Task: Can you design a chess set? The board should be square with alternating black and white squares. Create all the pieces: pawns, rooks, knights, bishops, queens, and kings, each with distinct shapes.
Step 1037:
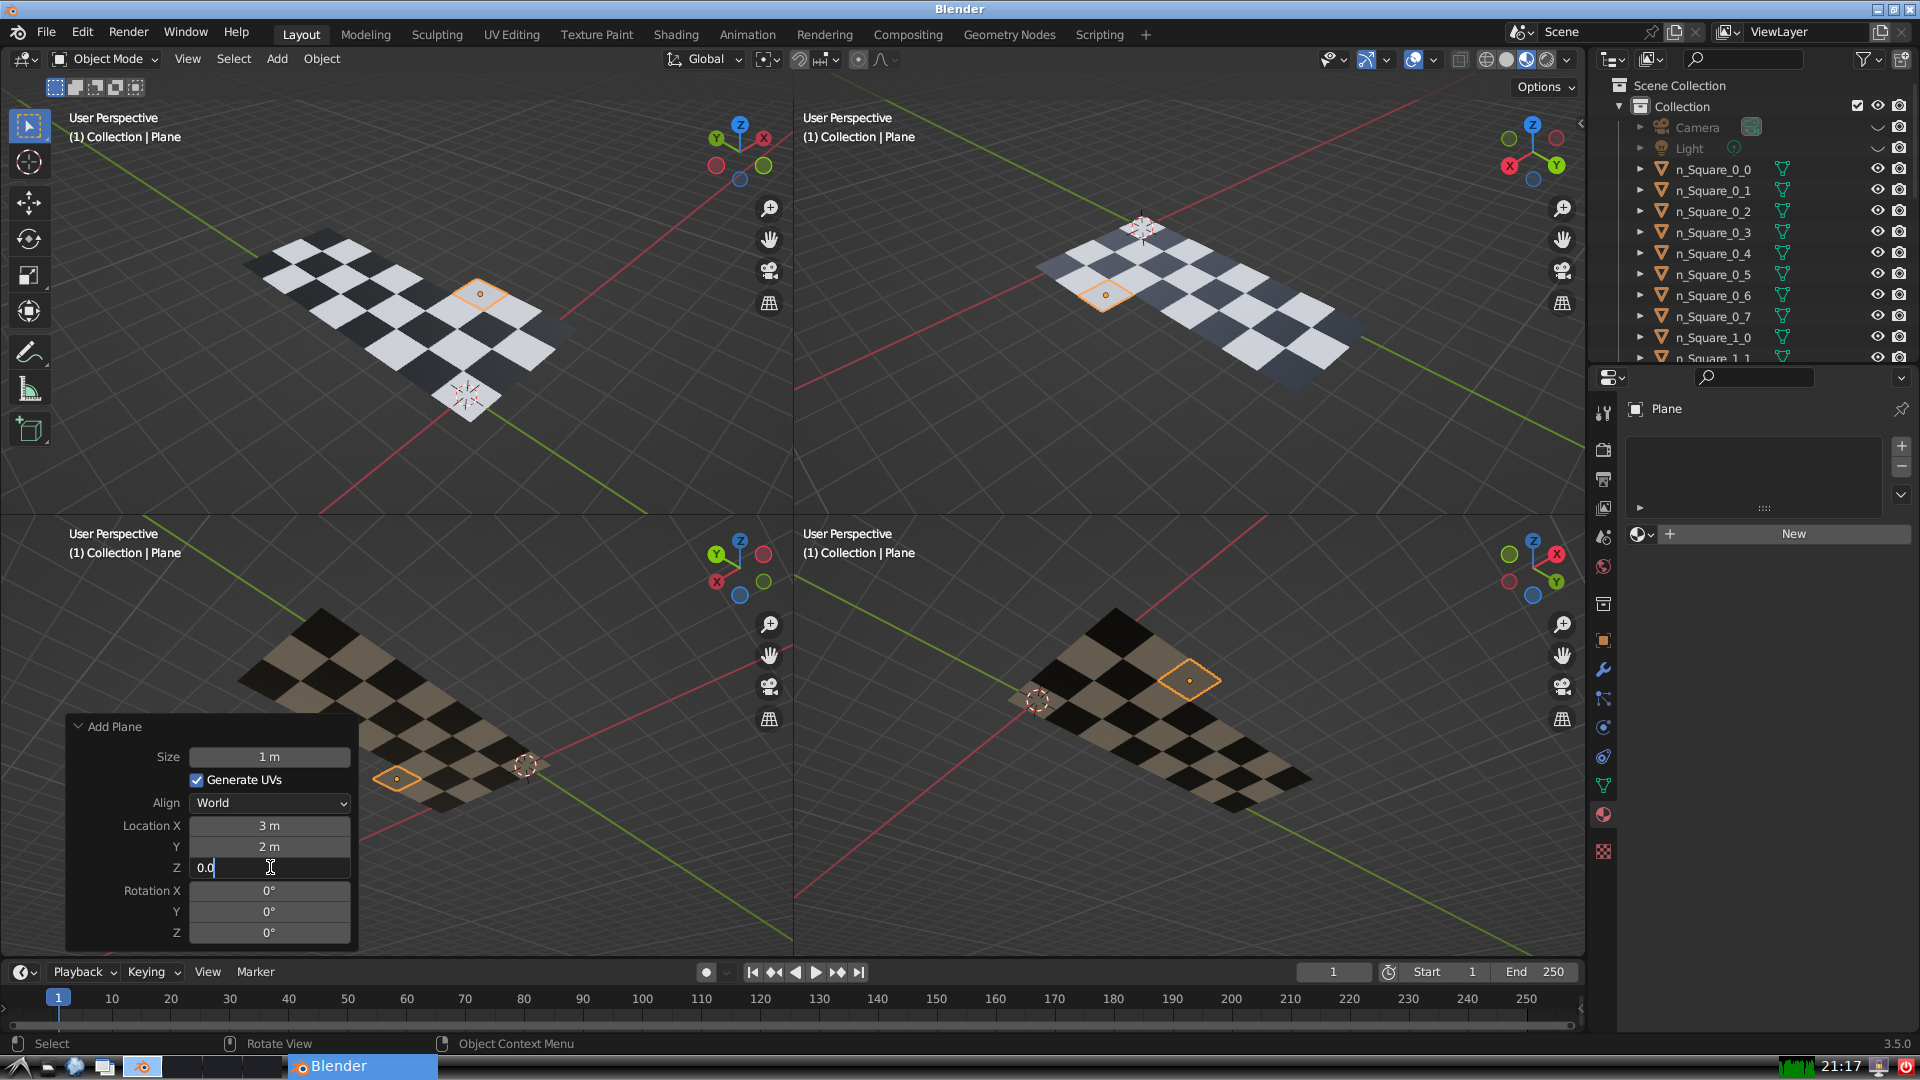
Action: {"key_press": ['Return']}